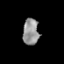
Tissue: prostate
Cell type: T cells
Senescence score: 0.2457
Nuclear area (px): 412
Mean DAPI intensity: 147.629